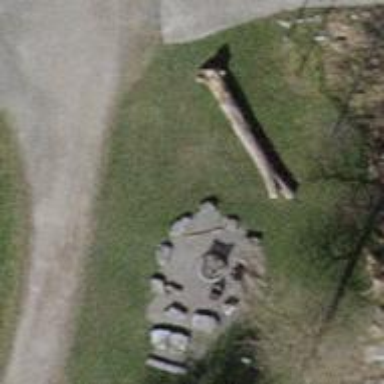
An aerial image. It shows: Picnic site with BBQ amenities.